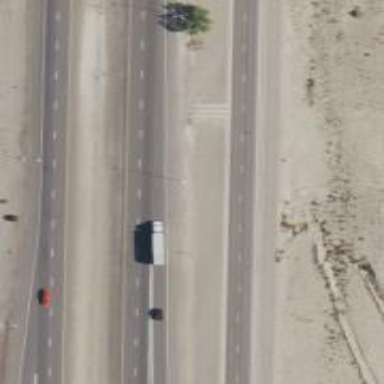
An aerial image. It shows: Motorway.